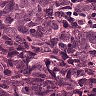
Metastatic tissue present: yes